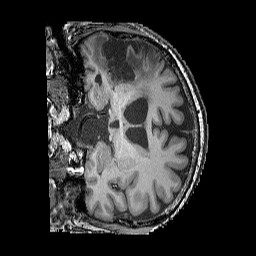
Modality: T1w
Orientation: coronal
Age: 47
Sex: male
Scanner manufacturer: siemens
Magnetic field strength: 3 T
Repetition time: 2.25 s
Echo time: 0.00411 s